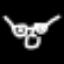
Label: hourglass